Question: I am attempting to create multi color backgrounds.
I want the entire background to be blue with red sections in certain containers. I want the red to go all the way from side to side of the page without any white spaces that may be rendered by the browser. Here is what I have:
HTML:
'''
<div class="Blue">
Here is one color
</div>
<div class="Red">
Here is one color
</div>
<div class="Blue">
Here is one color
</div>
<div class="Red">
Here is one color
</div>
'''
CSS:
'''
.Blue {
width:100%; /* I want the width of the background to be 100% of the page ?*/
height: 30%; /* I want the height of the background container to be 30% of the page? */
background-color: blue;
}
.Red {
width:100%;
height: 30%; /*The next 30% of the page ? */
background-color: red;
}
'''
<URL> The edges are offset with a white margin on the sides.
How do I get the color to go all the way from edge to edge? Is putting the appropriate colors in a div tag the right/ or efficient way to do this?
Below is an image of the background i want to create.

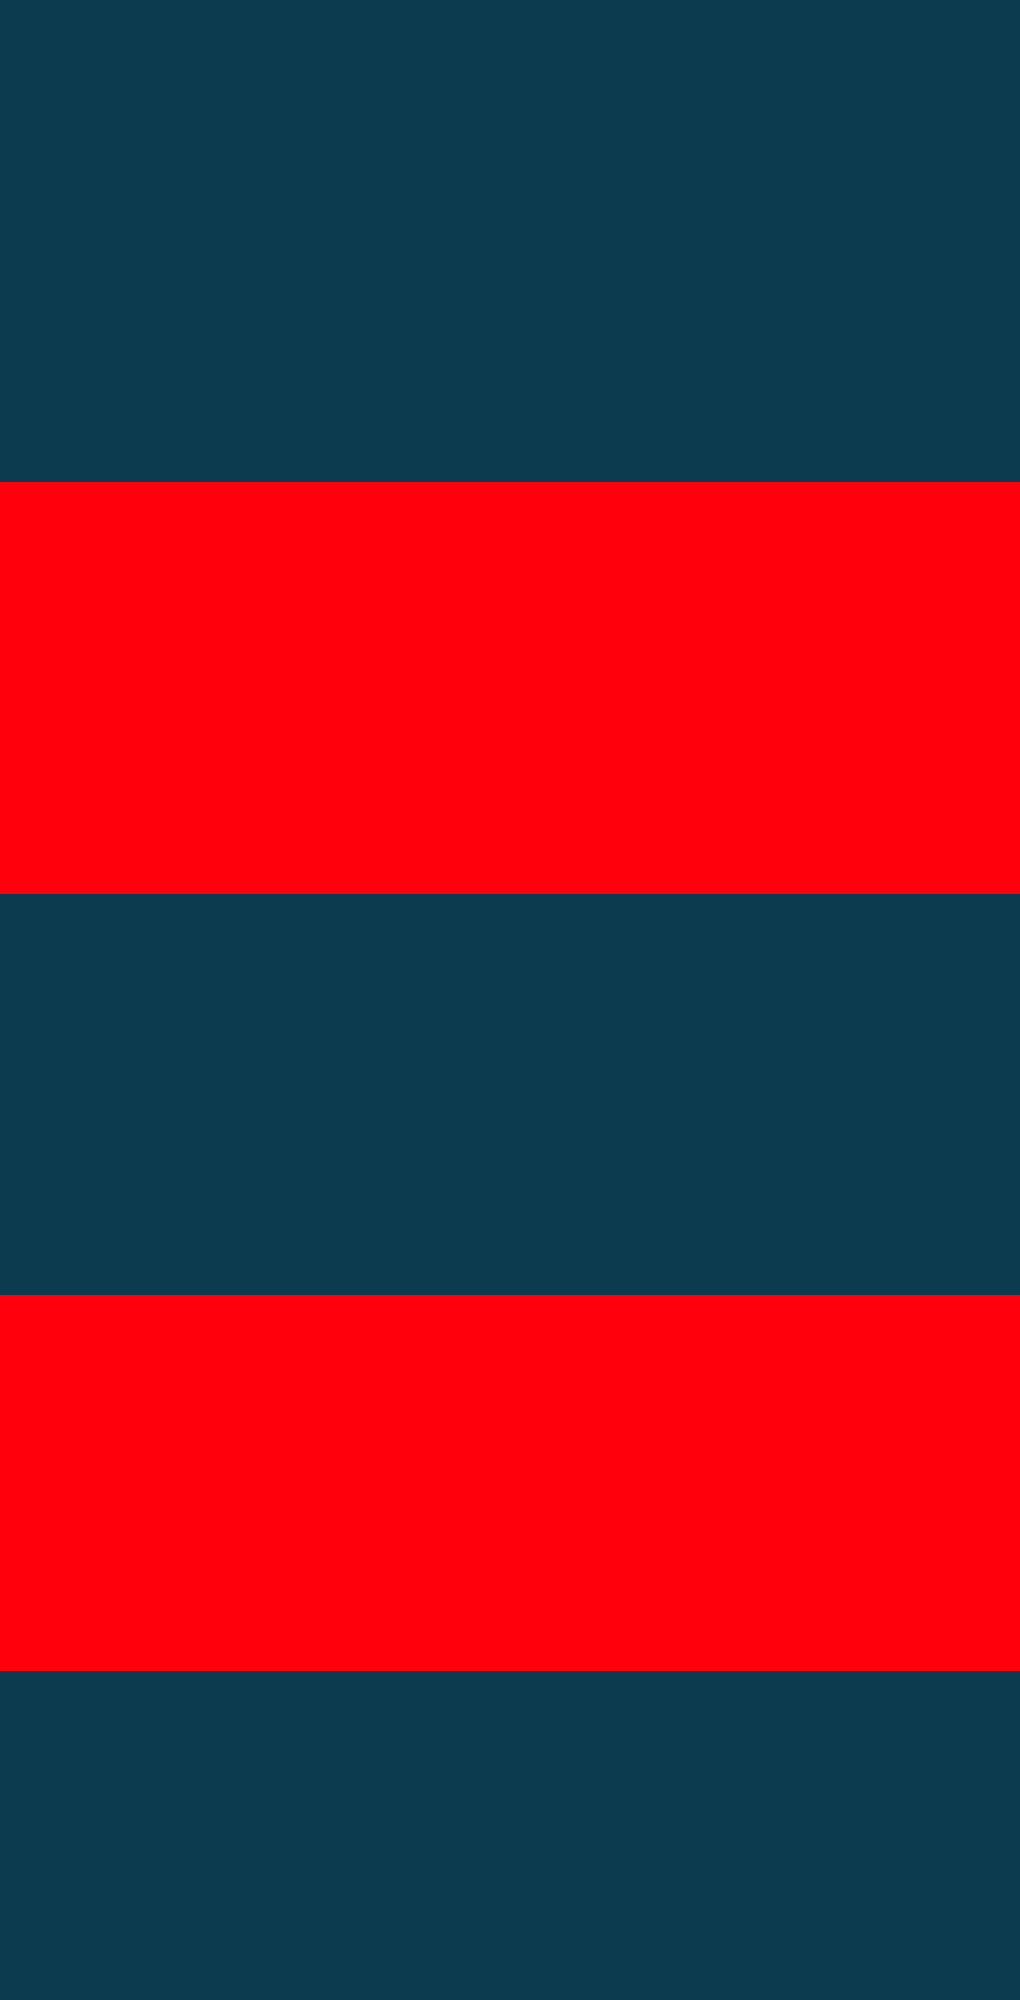
Answer: Add this to your CSS rule:
'''
* {
margin: 0px;
padding: 0px;
}
'''
This will get rid of the margin. <URL>
Also, check <URL> for more details.
In the comment @Kheema mentioned that universal selector may be a bad idea. You can use 'reset.css' instead.
Check more of discussions of 'reset.css' <URL>